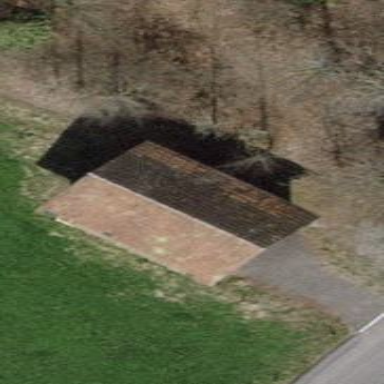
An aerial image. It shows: Brown barn with gabled roof.